Question: I am compiling on Windows using GHC. Here is my code for reference <URL>
The problem is that the following expression does not parse:
'3+2 < 1+-4 <= -3 << 1'. It should parse as:

.. however, I get unexpected '-' when it is clearly the highest operator. I suspect it's because of my usage of 'try' on line 55, however without it '<' and '<<' and operators that are repetitions of one symbol do not parse correctly.
I am seeking advice or hints.
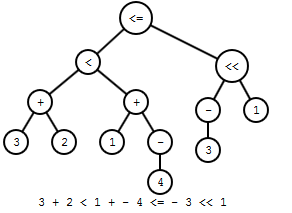
Answer: The problem is on line 56:
'''
P.lexeme <$ string s
'''
Should read:
'''
P.lexeme gmlLexer $ string s
'''
The former construct was matching 's', then returning the function 'P.lexeme' as the result of the parse! The subsequent '>>' threw the result away, hence it type checked.
What you wanted to do was the later line: Apply the 'P.lexeme' for your language 'gmlLexer' to the parser for matching 's'.